Три провода с длинами $4a$, $6a$ и $6a$ расположили разными способами вдоль рёбер куба, как показано на рисунке. Коэффициент самоиндукции контура на рисунке $a)$ равен $L_1$, на рисунке $b)$ - $L_2$. Выразите через $L_1$ и $L_2$ коэффициент самоиндукции контура на рисунке $c)$.
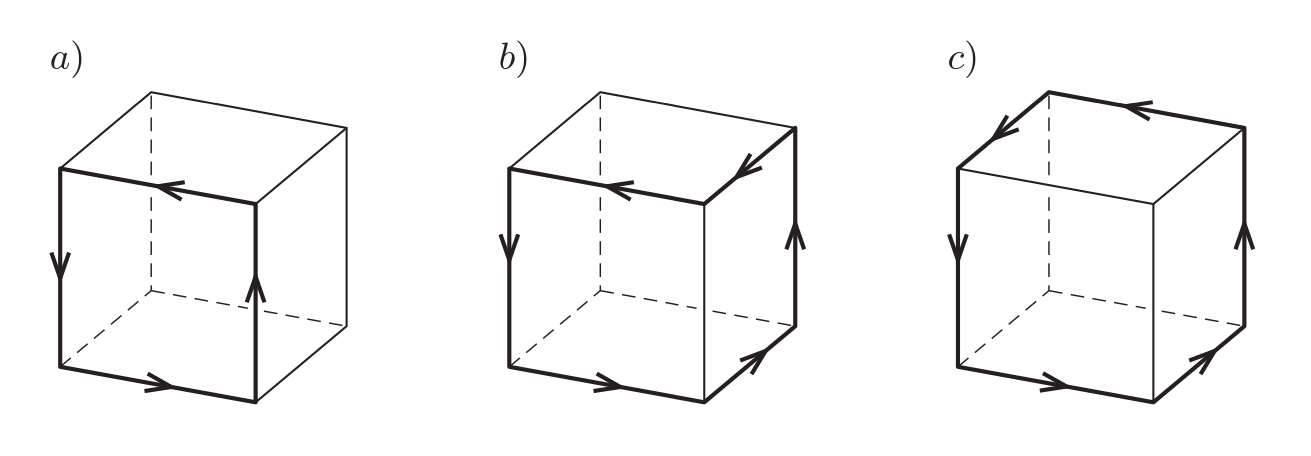
Ответ: $L_3 = 3(L_2 - L_1)$
Темы:
T, ★, Электромагнетизм, Индуктивность, Магнитный поток, Электромагнитная индукция, 200 задач